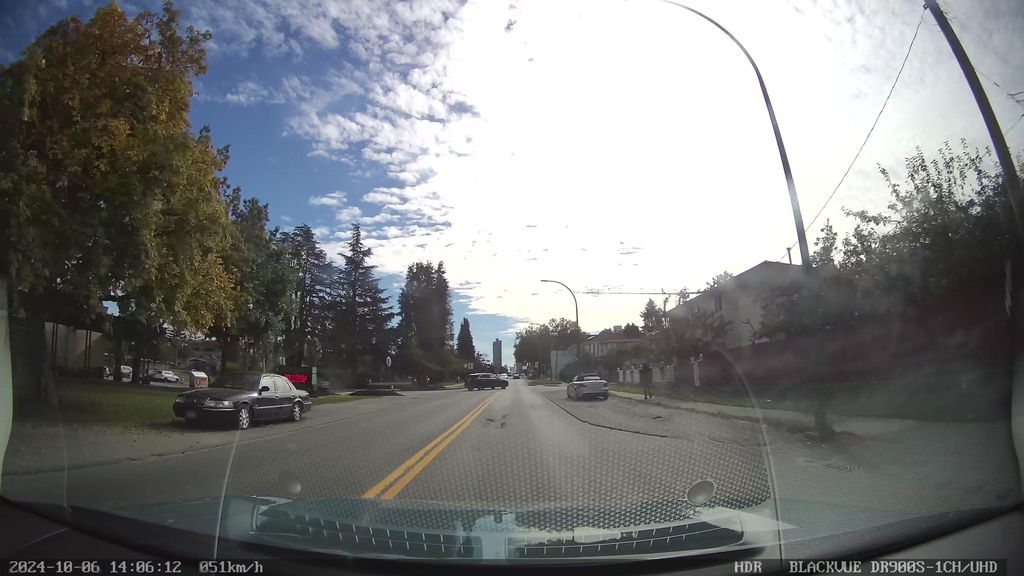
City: vancouver